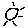
Label: sun